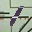
Label: 1